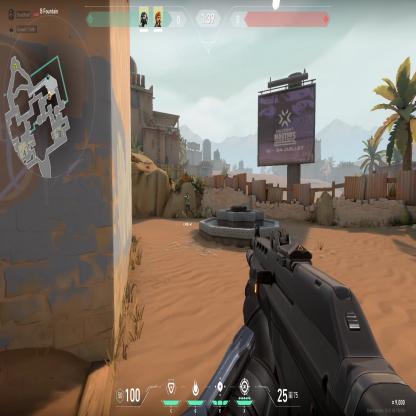
Label: teammate